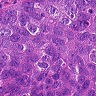
Metastatic tissue present: yes